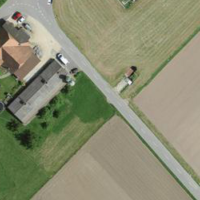
EUNIS habitat code: 52
Species observed at this site:
Corvus corone
Cyanistes caeruleus
Parus major
Troglodytes troglodytes
Erithacus rubecula
Prunella modularis
Sitta europaea
Turdus viscivorus
Fringilla coelebs
Carduelis carduelis
Turdus merula